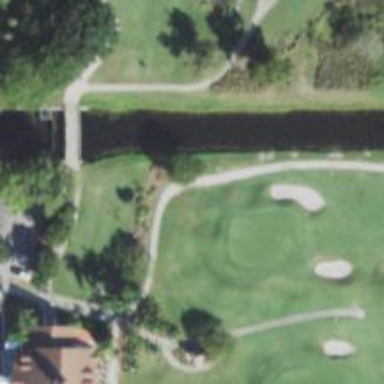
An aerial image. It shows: Golf cartpath that is also road path.